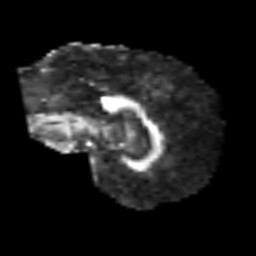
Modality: FA
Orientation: sagittal
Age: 49
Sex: male
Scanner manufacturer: siemens
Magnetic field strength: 3 T
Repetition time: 6.1 s
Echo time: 0.101 s